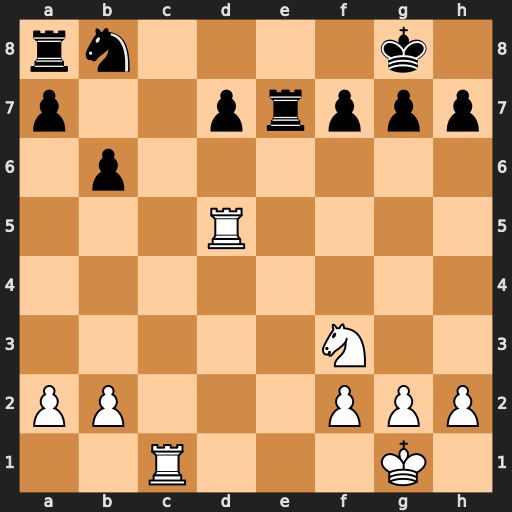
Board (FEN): rn4k1/p2prppp/1p6/3R4/8/5N2/PP3PPP/2R3K1
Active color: w
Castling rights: -
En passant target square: -
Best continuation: Rc8+ Re8 Rxe8#